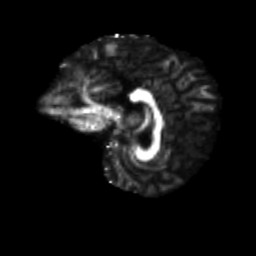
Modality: FA
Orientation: sagittal
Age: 67
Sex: male
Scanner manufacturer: siemens
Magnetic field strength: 3 T
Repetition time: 4.71 s
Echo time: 0.0906 s